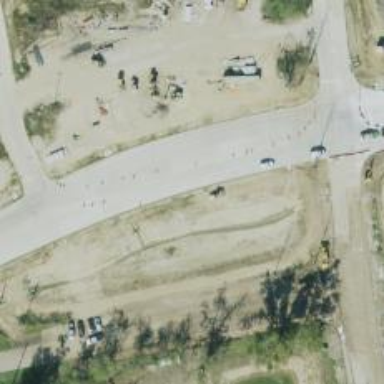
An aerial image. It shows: Secondary road.